Field crop: maize
Growth stage: 1
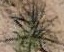
Species: salsola